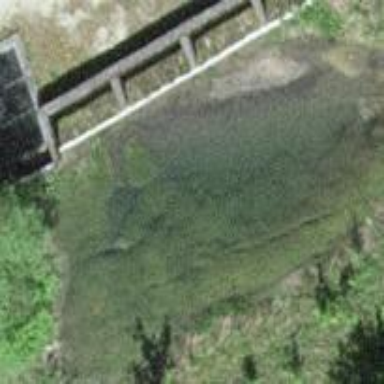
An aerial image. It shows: Pond with natural water.